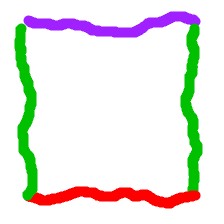
Shape: square